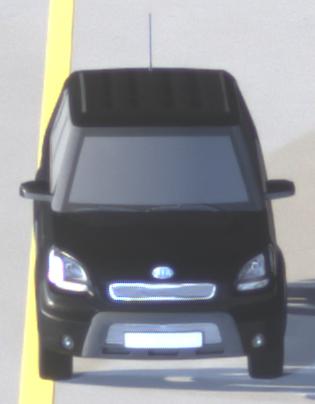
Make: KIA
Model: Soul 1.6
Detailed model: Soul (AM)
Model produced from: 2009/02
Model produced until: 2009/11
Doors: 5
Color: black
Road condition: dry road
Daytime: night
Contrast: high contrast